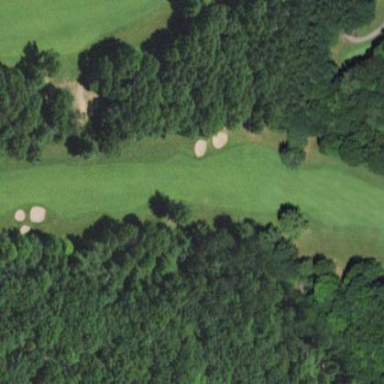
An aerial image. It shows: Golf fairway surrounded by grass.